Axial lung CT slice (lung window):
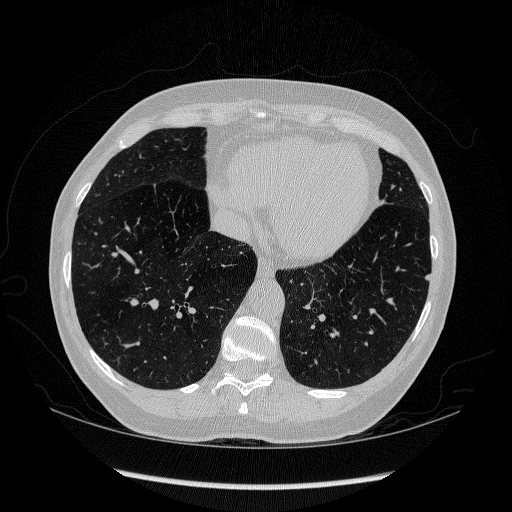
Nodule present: yes
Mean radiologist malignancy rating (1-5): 2.75